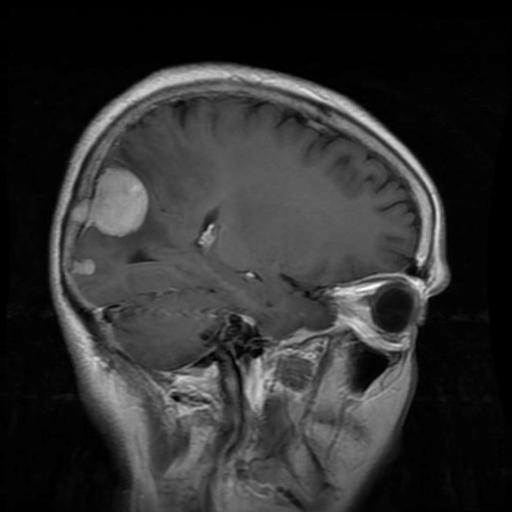
Label: meningioma